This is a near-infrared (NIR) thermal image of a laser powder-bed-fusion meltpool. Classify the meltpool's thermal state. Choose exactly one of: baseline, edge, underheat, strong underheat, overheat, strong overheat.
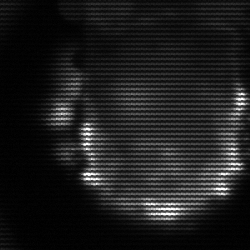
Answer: baseline